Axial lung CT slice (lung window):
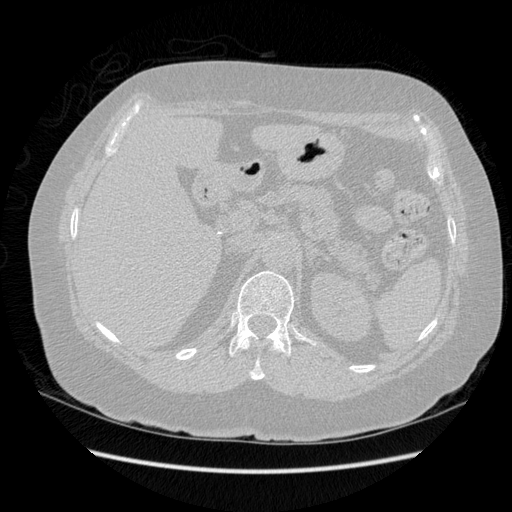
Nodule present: no